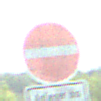
Verkehrszeichen: VerbotDerEinfahrt
Zusatzzeichen unten: SonstigeFahrzeugePersonengruppenFrei3
Umgebung: Outdoor, Nature
Tageszeit: MorningAfternoon
Wetter: PartlyCloudy
Licht: Natural
Jahreszeit: NotSpecified
Kontrast: HighContrast